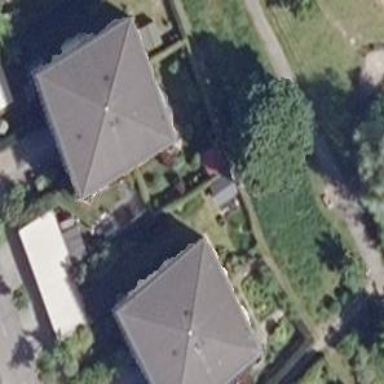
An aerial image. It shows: Residential building with pyramidal roof in bright yellow color.